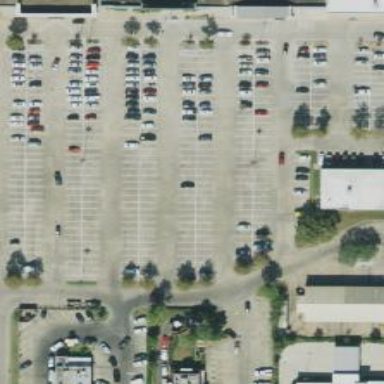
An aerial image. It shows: Parking space.